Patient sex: F
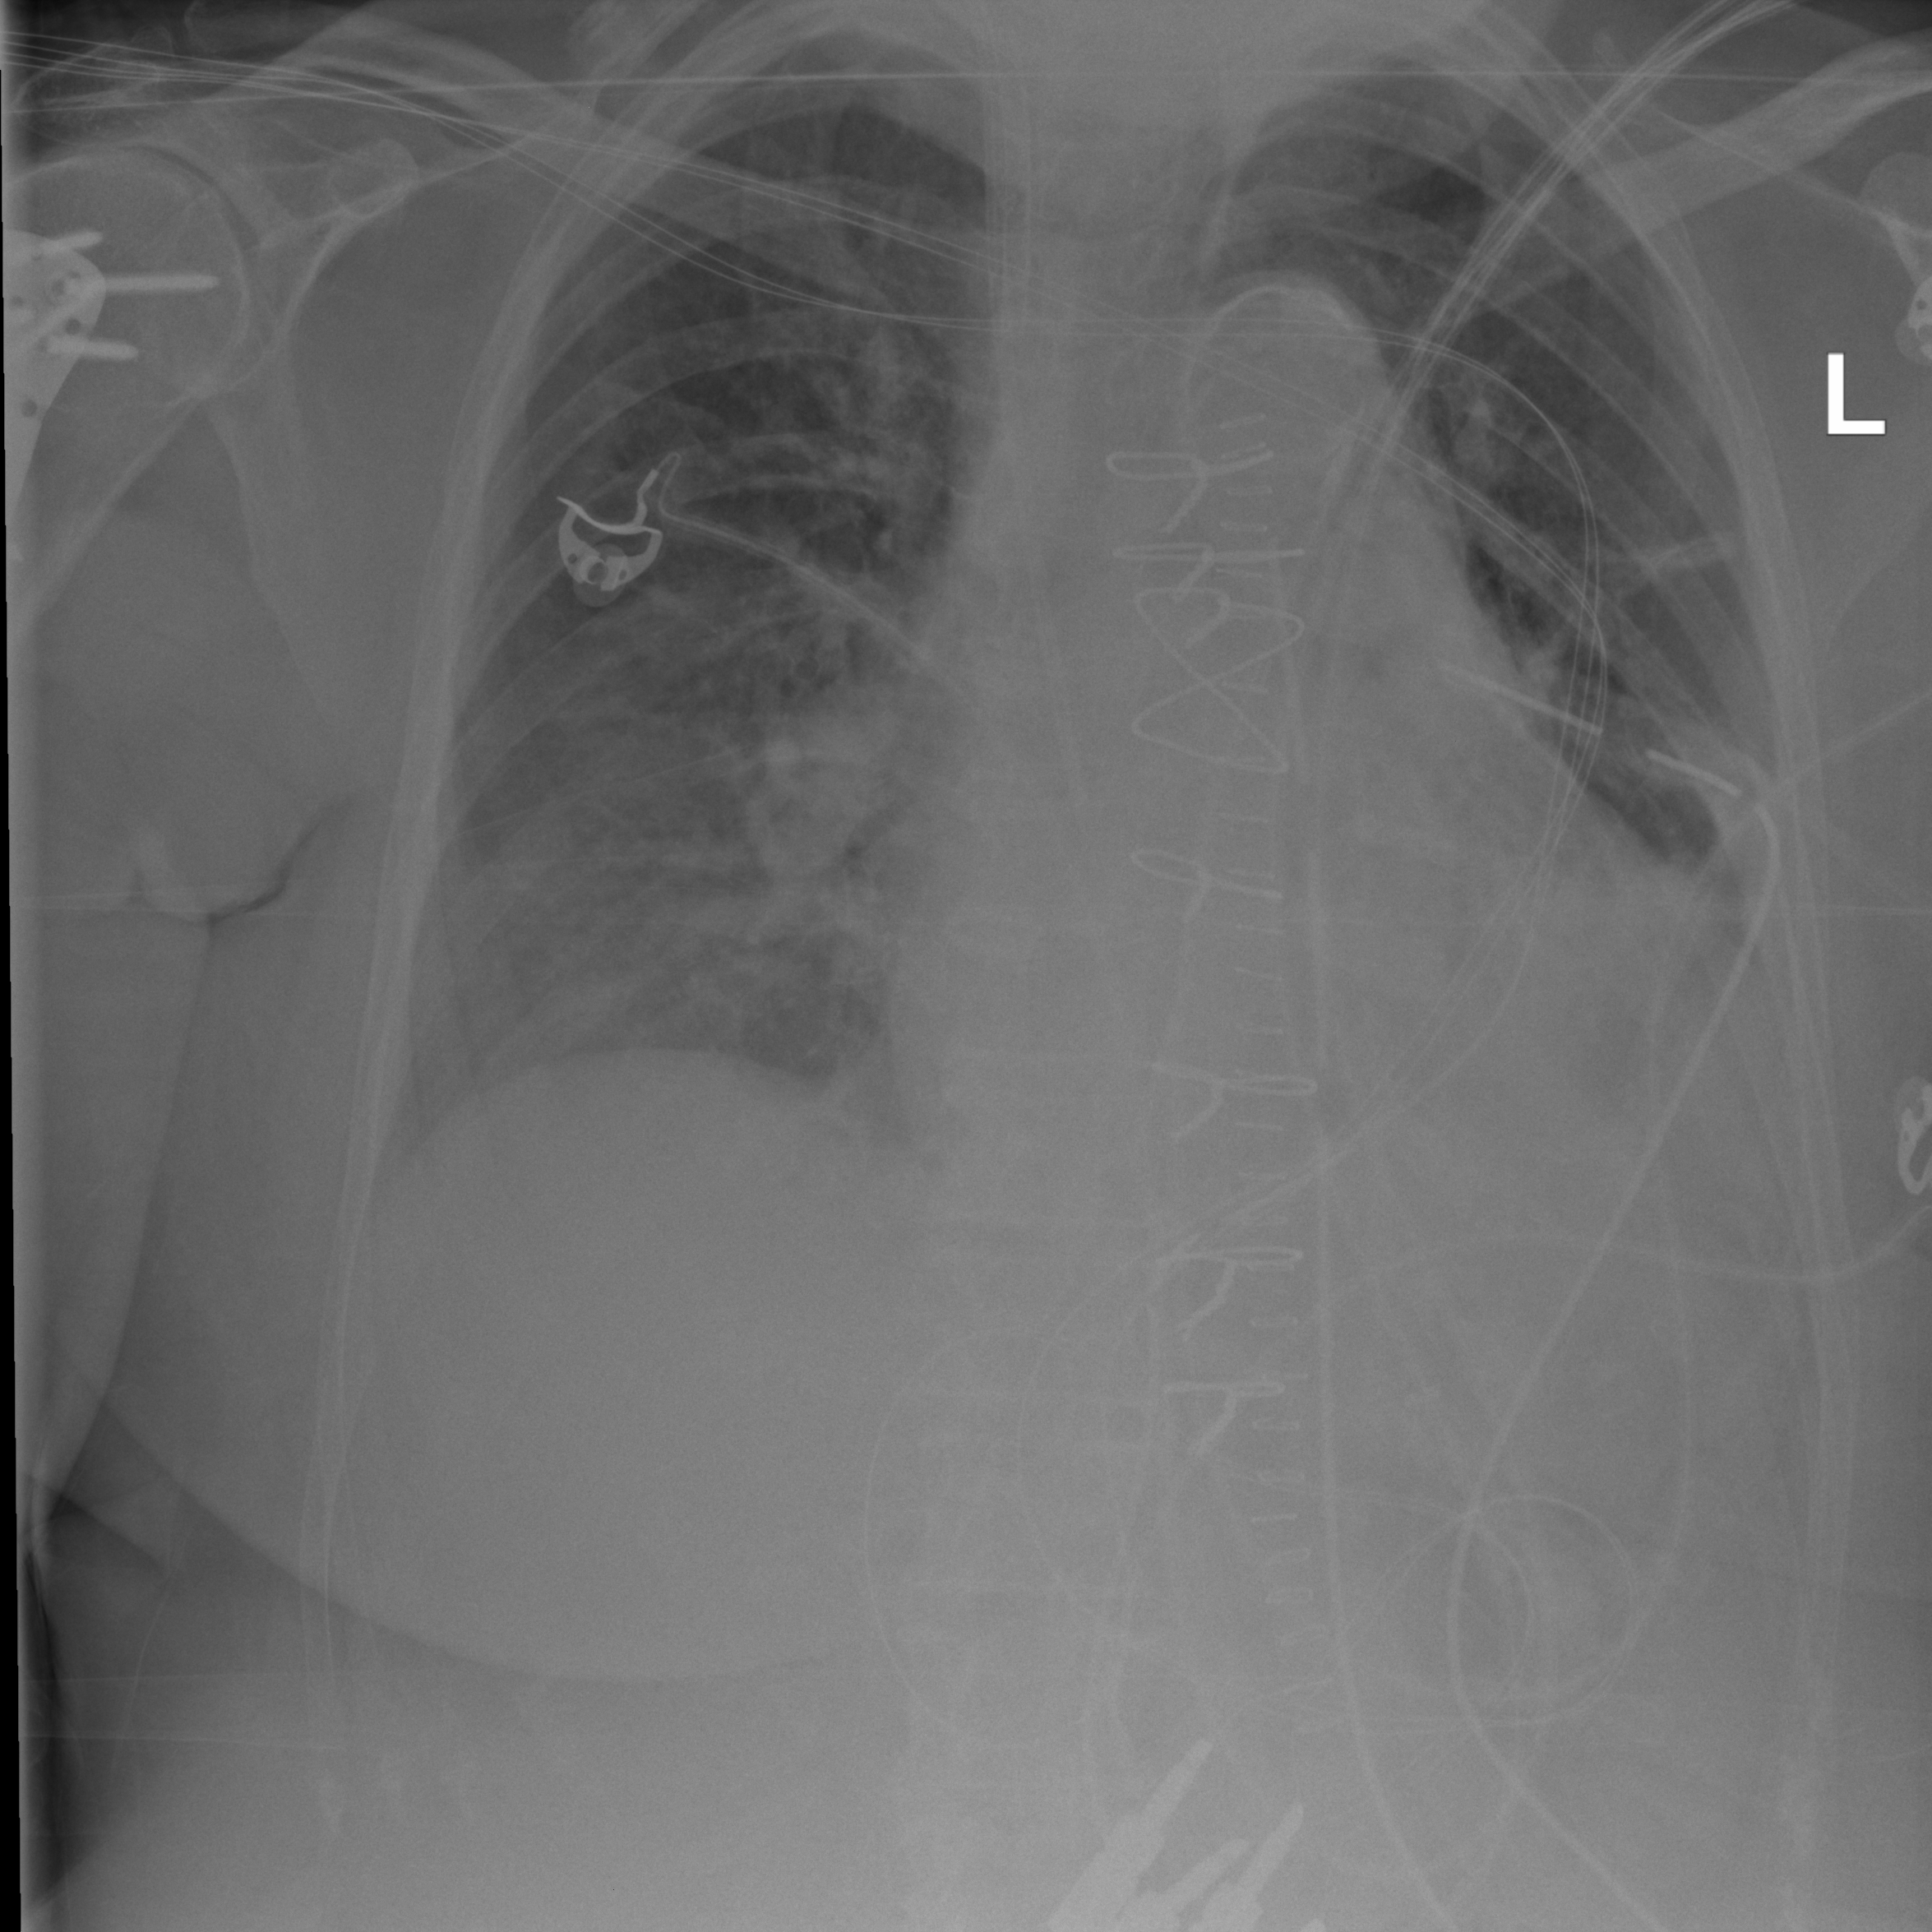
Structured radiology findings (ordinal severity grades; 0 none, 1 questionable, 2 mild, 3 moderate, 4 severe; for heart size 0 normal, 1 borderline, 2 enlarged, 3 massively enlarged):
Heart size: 2
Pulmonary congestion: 2
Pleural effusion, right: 2
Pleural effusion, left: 2
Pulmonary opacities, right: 0
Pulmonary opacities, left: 0
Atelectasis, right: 2
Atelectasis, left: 2